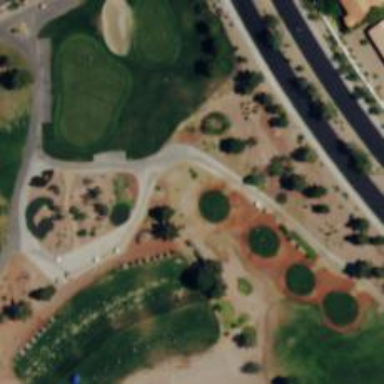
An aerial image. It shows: Golf tee.